Question: I am trying to build a site using jekyll. Here is my config:
'''
# Dependencies
markdown: redcarpet
pygments: true
# Permalinks
permalink: /blog/:categories/:year/:month/:day/:title/
# Setup
title: Jekyll Metro
tagline: 'A Metro theme for Jekyell'
description: 'A Sample blog using JekyllMetro'
url: http://blog-olakara.rhcloud.com
# Author Details
author: 'Abdel Raoof Olakara'
# Google Analytics
gahandler: 'UA-52149651-1'
# Blog Configurations
paginate: 5 # Posts per page on the blog index
paginate_path: "/blog/page:num"
destination: ./_site
navigation:
- text: Blog
url: /blog/
- text: Archive
url: /archive/
- text: About
url: /about/
# Custom vars
version: 0.1.0
'''
And here is my blog : <URL> if I go to any post.. I get "/jekyll/update/"..

What I need is to avoid the display of jekyll/update in the path. what is the configuration mistake I am doing?
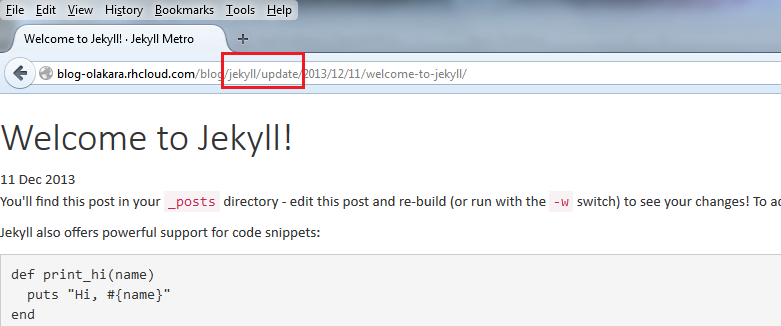
Answer: The example post has two categories "jekyll" and "update" that are appended to url.
Try remove them.
You can also change your "permalink" pattern from :
'''
permalink: /blog/:categories/:year/:month/:day/:title/
'''
to :
'''
permalink: /blog/:year/:month/:day/:title/
'''